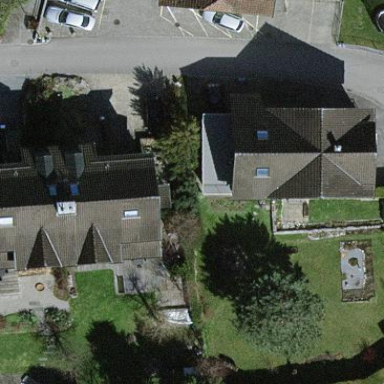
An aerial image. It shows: Semi-detached house.